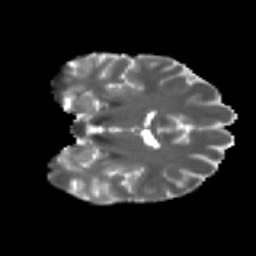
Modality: T2w
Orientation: coronal
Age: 30
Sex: male
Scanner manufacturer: ge
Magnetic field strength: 3 T
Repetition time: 7.8 s
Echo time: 0.0606 s